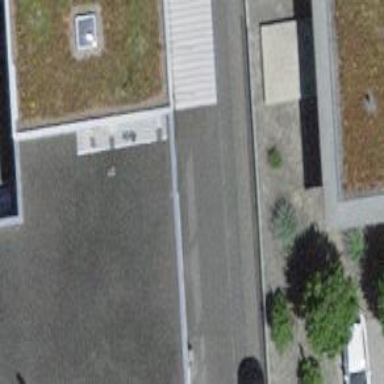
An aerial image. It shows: Industrial building.